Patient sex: M
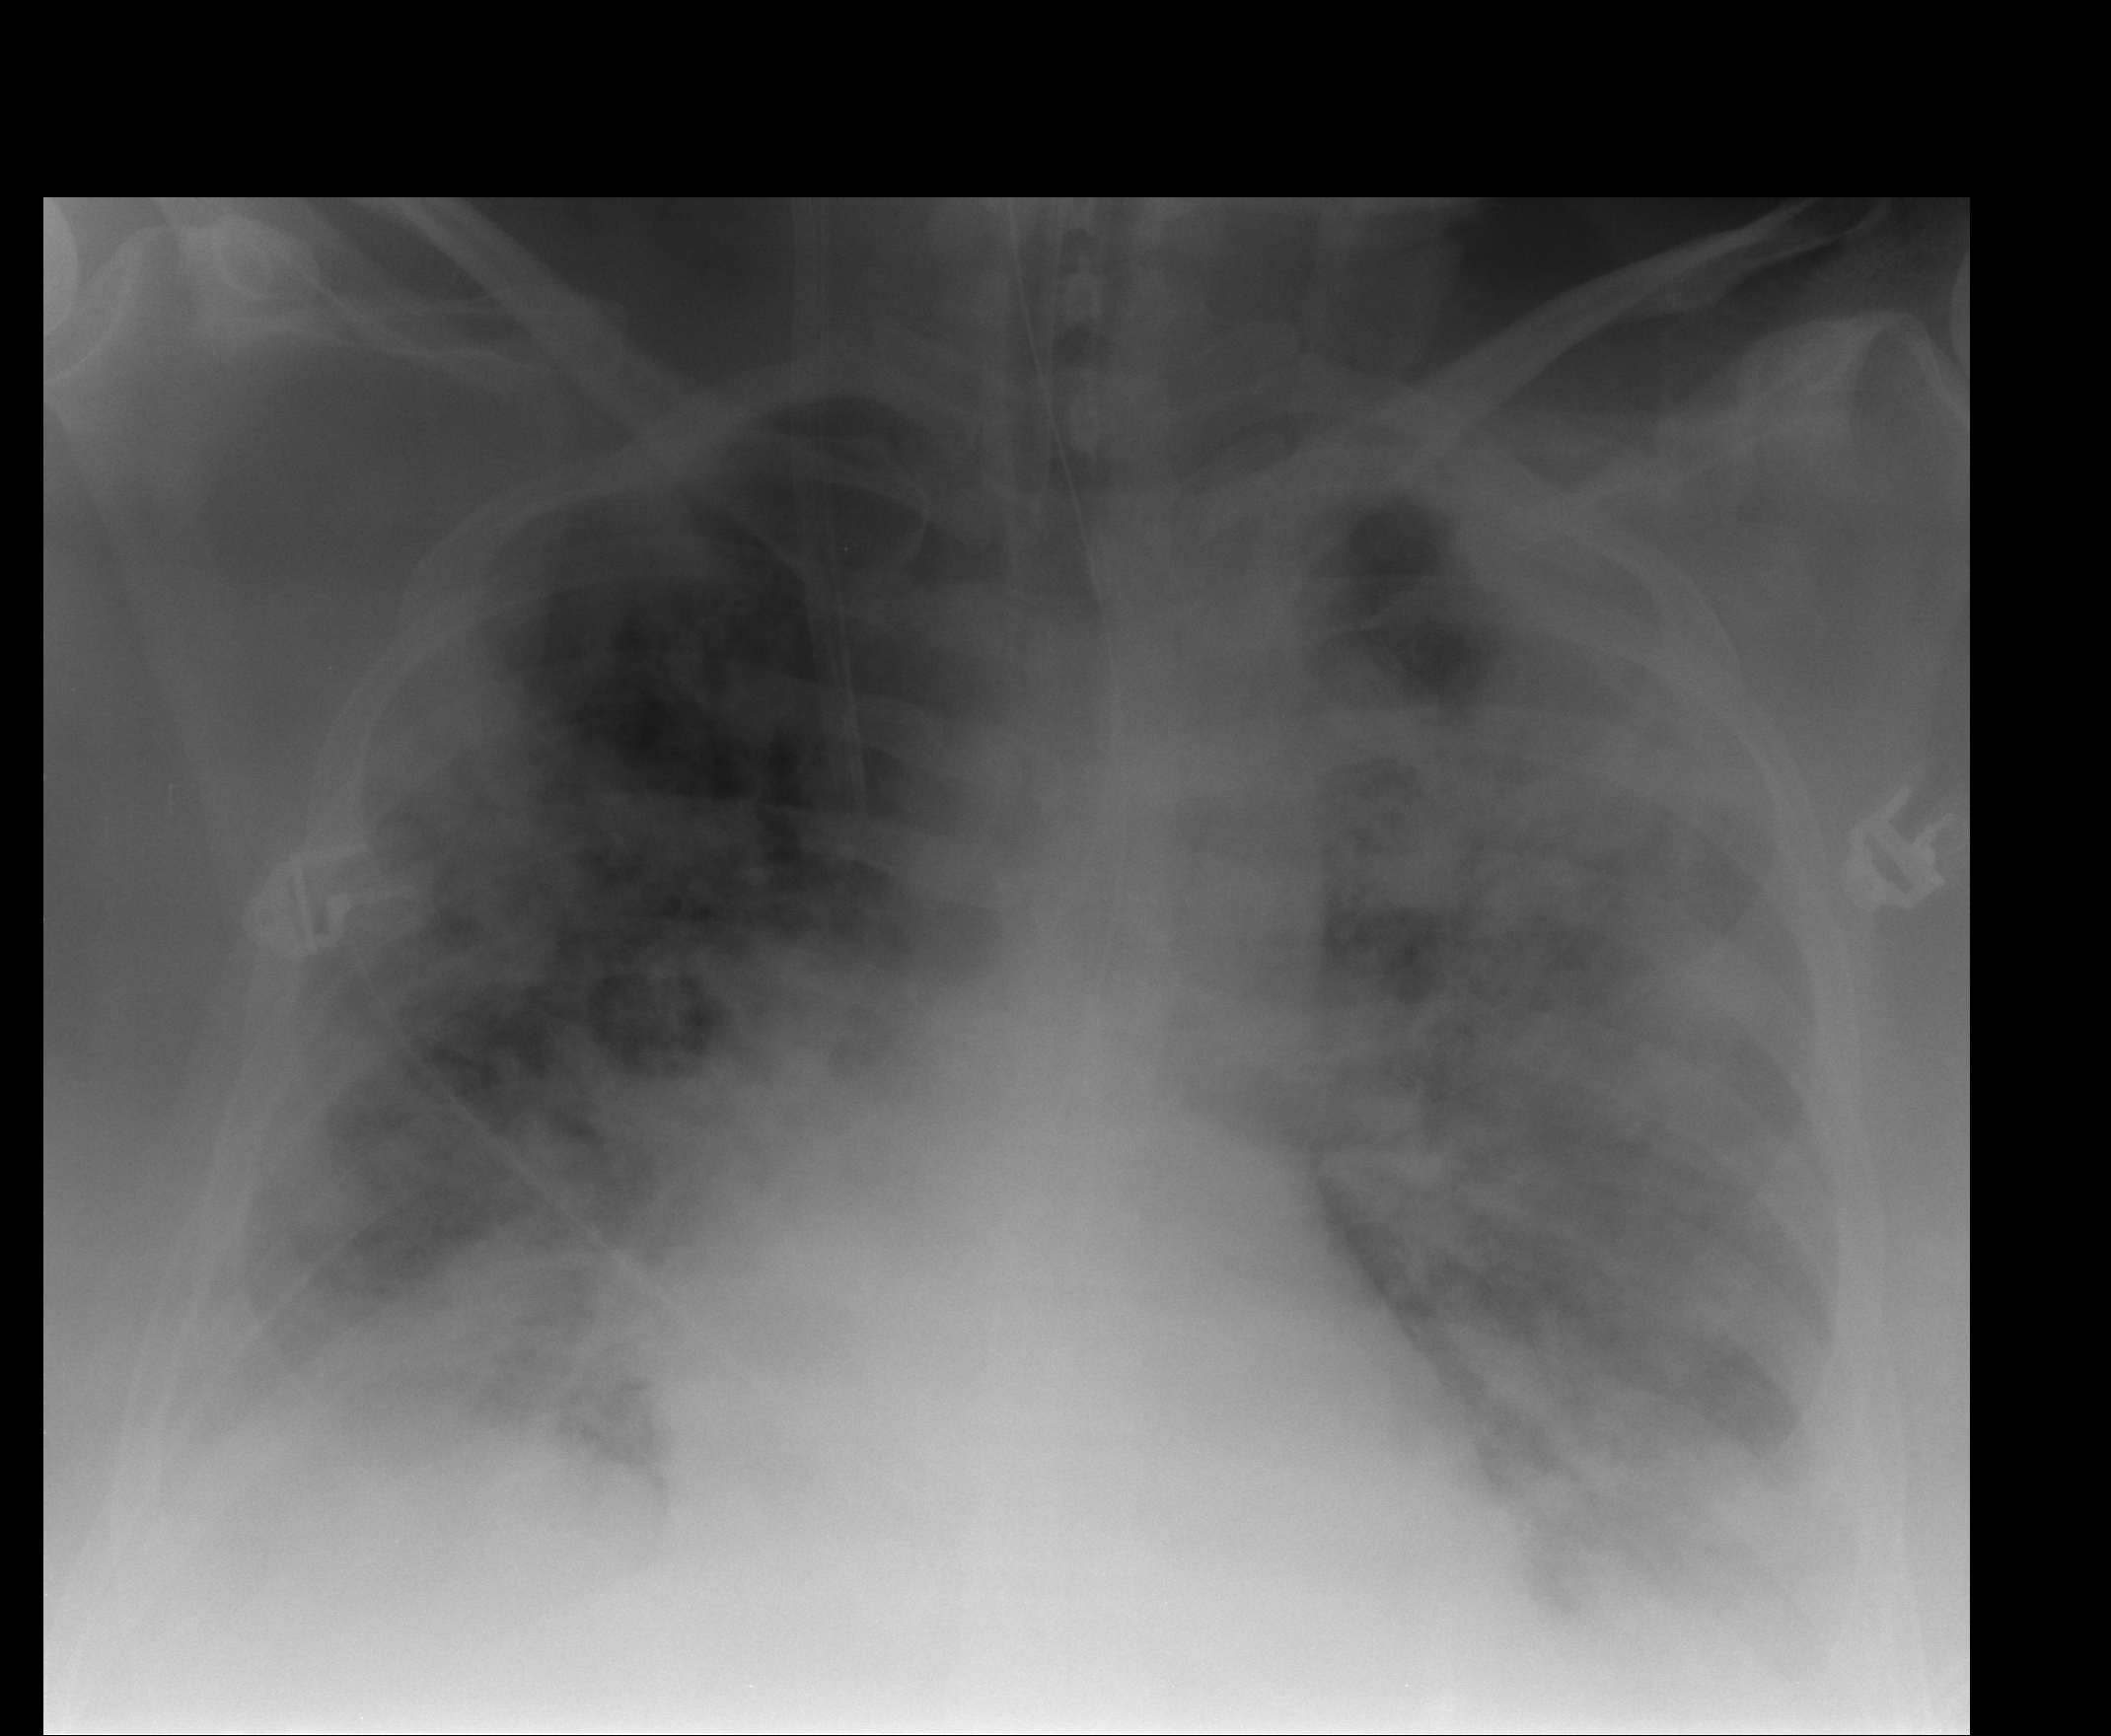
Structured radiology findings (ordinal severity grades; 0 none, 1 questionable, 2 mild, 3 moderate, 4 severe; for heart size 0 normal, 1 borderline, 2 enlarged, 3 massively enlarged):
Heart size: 2
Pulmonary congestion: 3
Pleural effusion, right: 2
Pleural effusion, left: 3
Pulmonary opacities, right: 4
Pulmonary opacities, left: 4
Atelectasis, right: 4
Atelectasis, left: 4